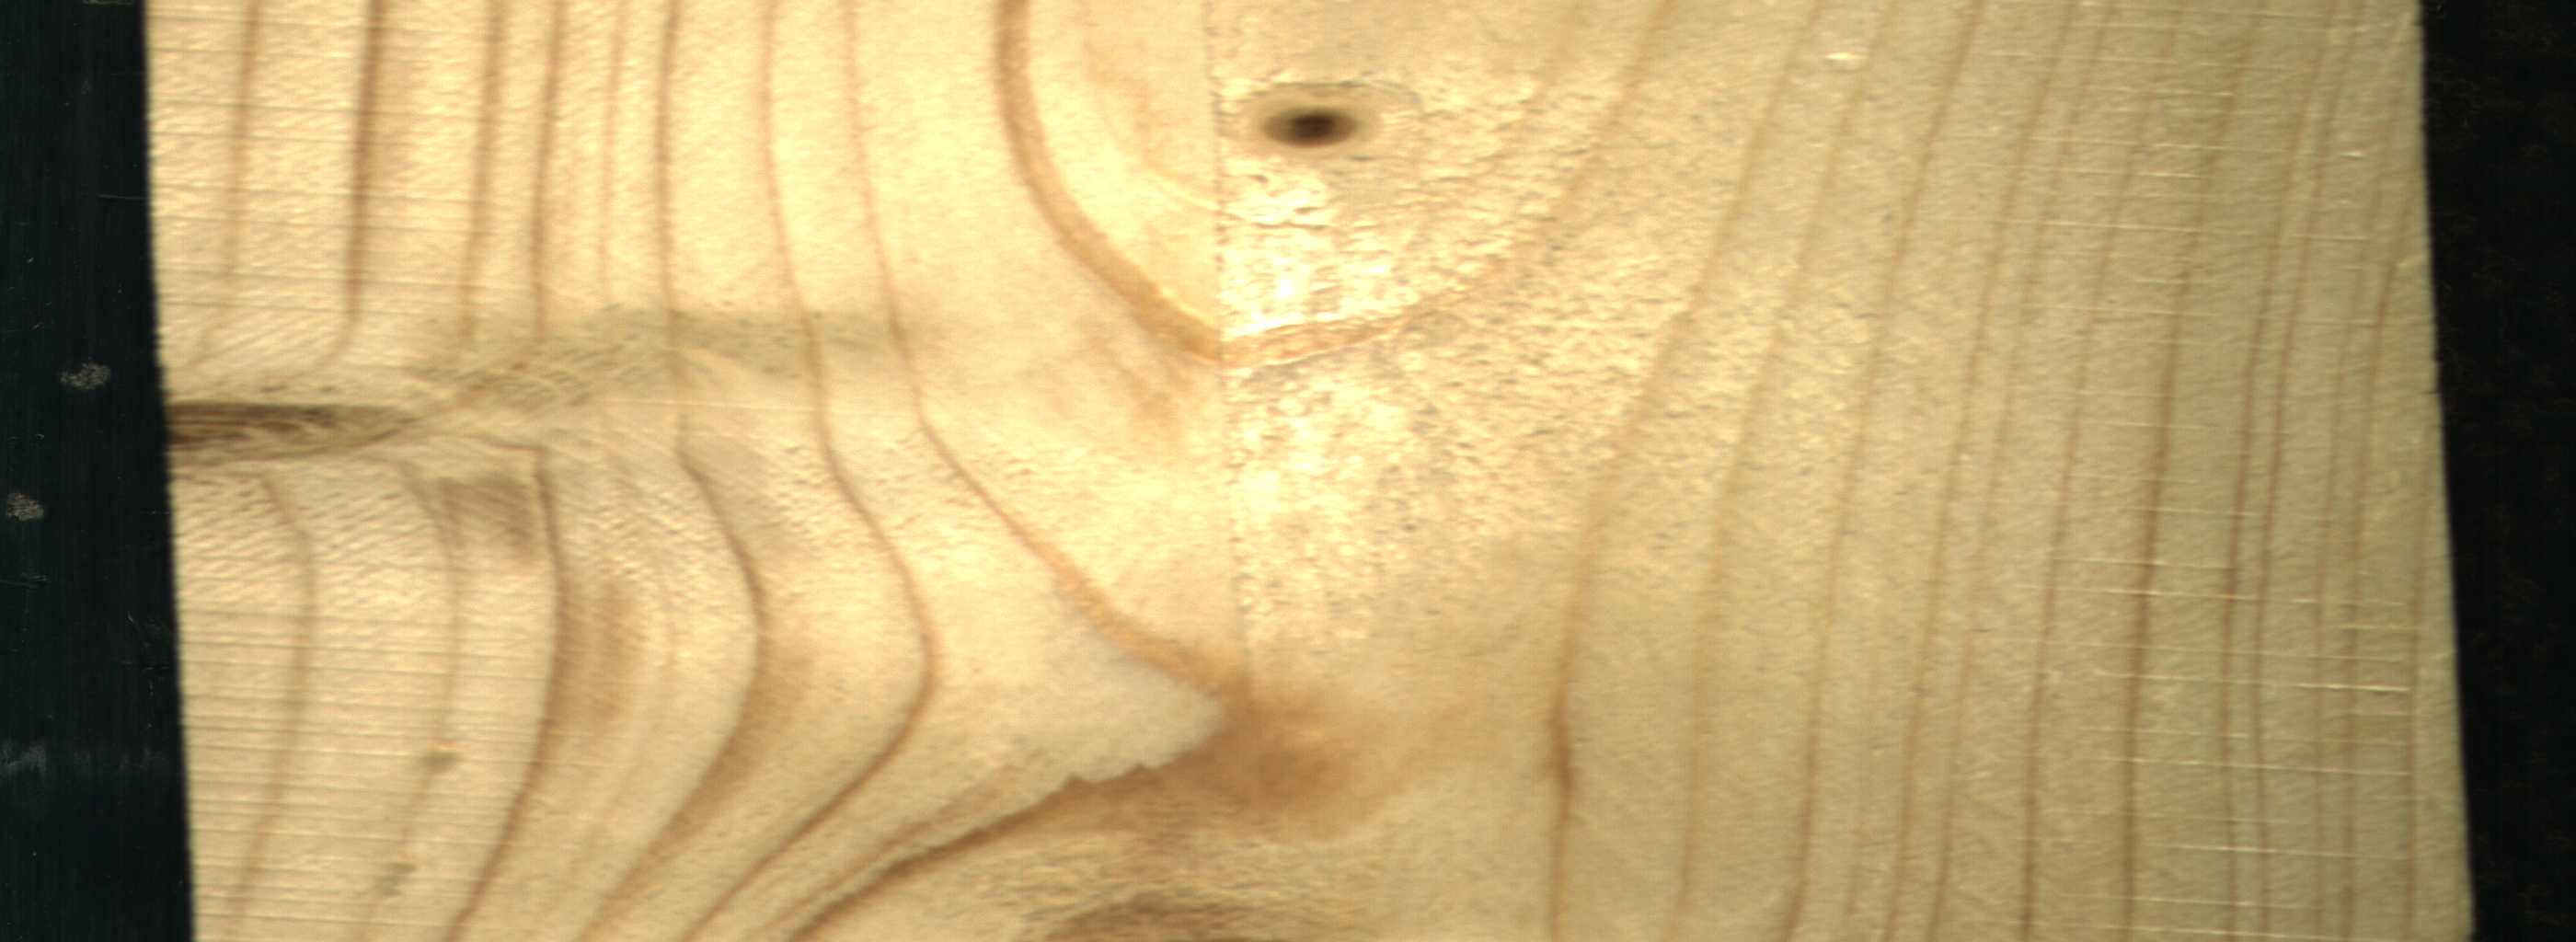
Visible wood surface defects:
Live_Knot
Live_Knot